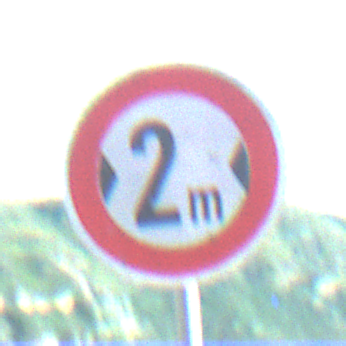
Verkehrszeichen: TatsaechlicheBreite2
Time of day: Night
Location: Outdoor (Nature)
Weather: PartlyCloudy
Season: NotSpecified
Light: Natural